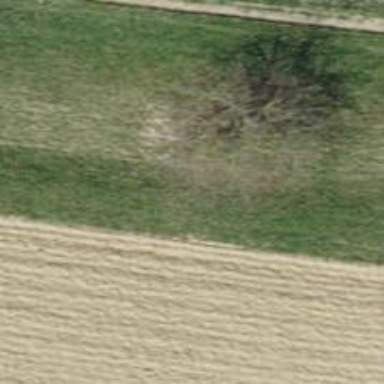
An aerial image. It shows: Single tag "natural: tree."